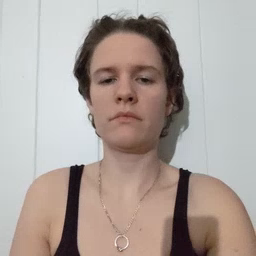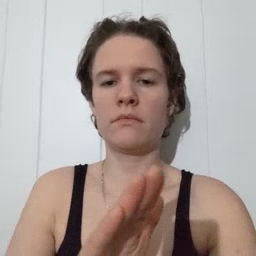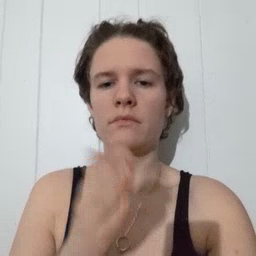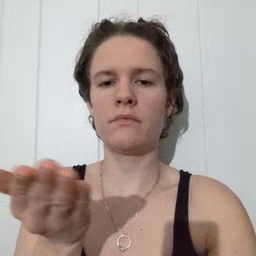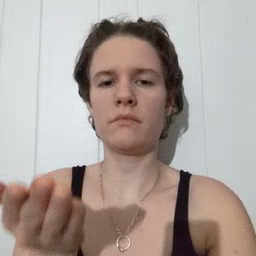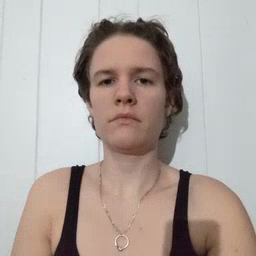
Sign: book